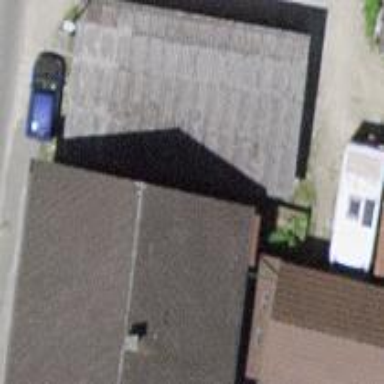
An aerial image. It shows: Garage.